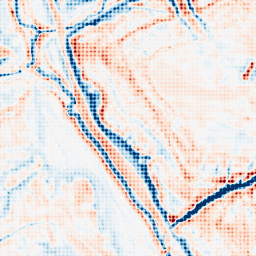
Category: edge_preserving
Decomposition family: bilateral
Decomposition parameters: d: 21
sigma_color: 50
sigma_space: 25
Upsampling method: sinc_blackman
Upsampling parameters: scale: 8
kernel_size: 8
Upsampling scale: 8